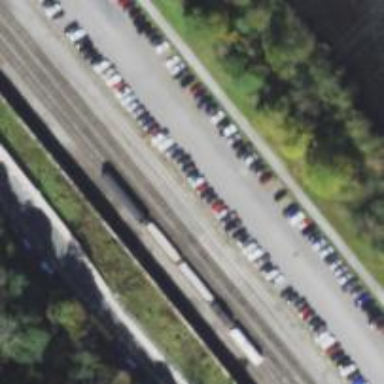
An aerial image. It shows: Railway yard used for servicing trains.